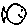
Label: fish